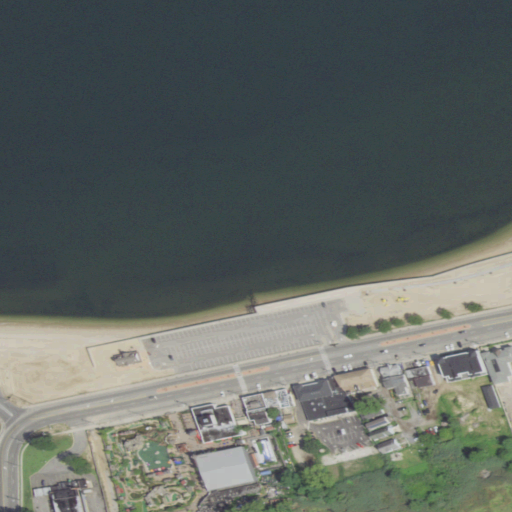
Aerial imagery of beach in New York named Oak Neck Beach containing open water, high intensity development, medium intensity development, low intensity development, herbaceous wetlands, barren land, and open development